【题型】填空题　【知识点】立体几何　【难度】easy
长方体 $ABCD-A'B'C'D'$ 的长、宽、高分别为 4, 2, 1，由顶点 $A$ 沿长方体的表面到顶点 $C'$ 路径长度的最小值为\underline{\qquad\qquad}.
【解答】
【答案】 5

【分析】 设出边长，将长方体 $ABCD-A'B'C'D'$ 侧面从不同方向展开，计算展开后的矩形的对角线长度，最短即为所求解.

【详解】 不妨设 $AB = 4, AD = 2, AA' = 1$,

将侧面 $AA'B'B$ 与 $BB'C'C$ 展成一个矩形，此矩形长 6 宽 1，对角线 $AC' = \sqrt{37}$,

同理，将 $AA'B'B$ 与 $A'B'C'D'$ 展成一个矩形，对角线 $AC'$ 长为 5,

将 $AA'D'D$ 与 $A'B'C'D'$ 展成一个矩形，对角线 $AC'$ 长为 $\sqrt{29}$,

综上，由 $A$ 到 $C'$ 最小值为 5.

故答案为：5.
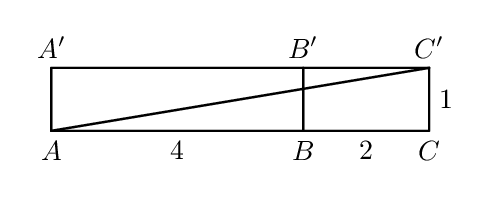
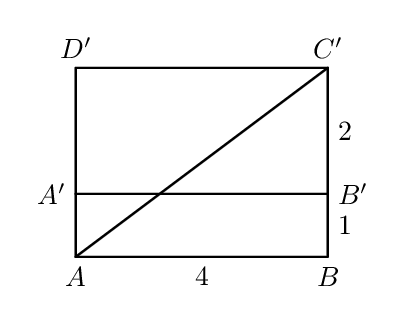
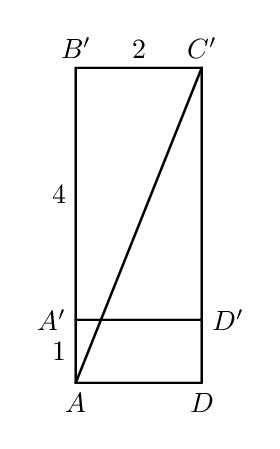